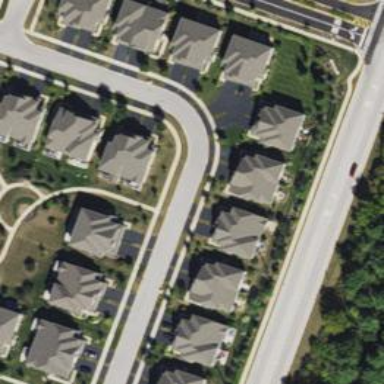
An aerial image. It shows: Residential road with asphalt surface and separate sidewalk.